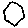
Label: hexagon